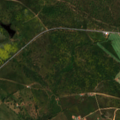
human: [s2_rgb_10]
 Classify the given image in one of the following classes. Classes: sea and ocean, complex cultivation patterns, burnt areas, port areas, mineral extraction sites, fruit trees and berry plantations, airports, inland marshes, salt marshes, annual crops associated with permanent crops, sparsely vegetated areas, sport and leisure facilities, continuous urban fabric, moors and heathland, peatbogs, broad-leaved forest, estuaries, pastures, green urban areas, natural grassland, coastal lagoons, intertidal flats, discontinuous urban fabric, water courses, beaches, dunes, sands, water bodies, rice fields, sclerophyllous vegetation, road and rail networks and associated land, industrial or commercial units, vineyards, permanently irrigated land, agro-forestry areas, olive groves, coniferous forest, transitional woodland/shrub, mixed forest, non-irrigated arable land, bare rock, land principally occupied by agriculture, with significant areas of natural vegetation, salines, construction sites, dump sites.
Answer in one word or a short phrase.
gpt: continuous urban fabric